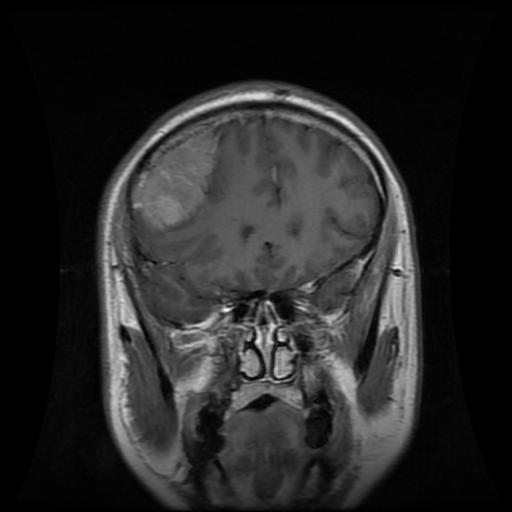
Label: meningioma